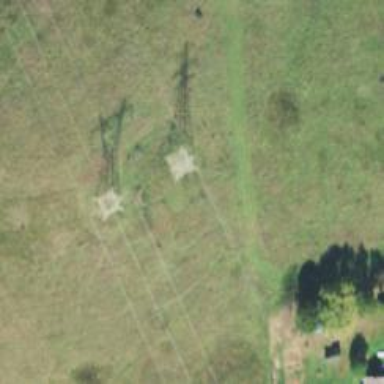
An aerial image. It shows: Lattice structure tower used for power transmission.